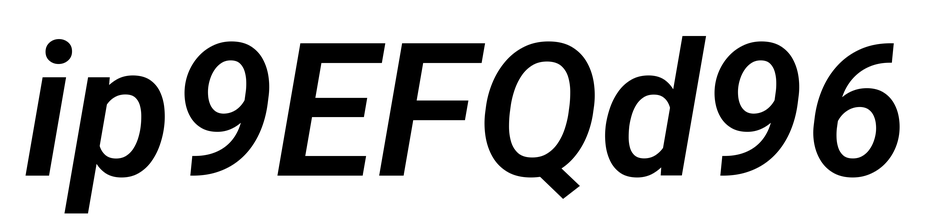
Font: Roboto-Italic_SemiBold_Italic